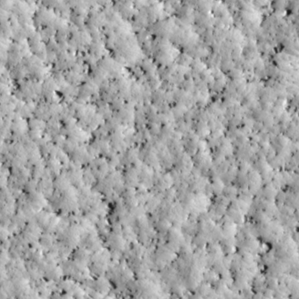
Label: non_frost